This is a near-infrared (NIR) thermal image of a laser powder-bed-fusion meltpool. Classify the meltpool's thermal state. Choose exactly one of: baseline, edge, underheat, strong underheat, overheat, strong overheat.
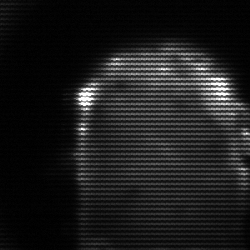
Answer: baseline